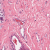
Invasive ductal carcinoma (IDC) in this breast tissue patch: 0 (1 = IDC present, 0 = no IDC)